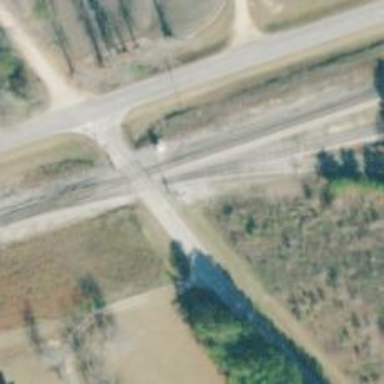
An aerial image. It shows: Railway spur junction.